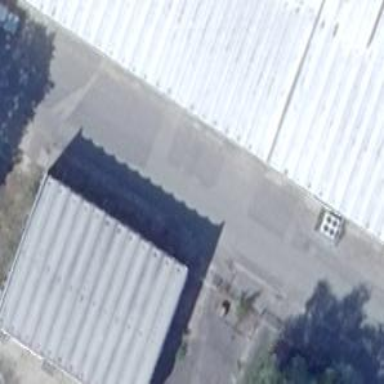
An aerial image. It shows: Parking area with surface.